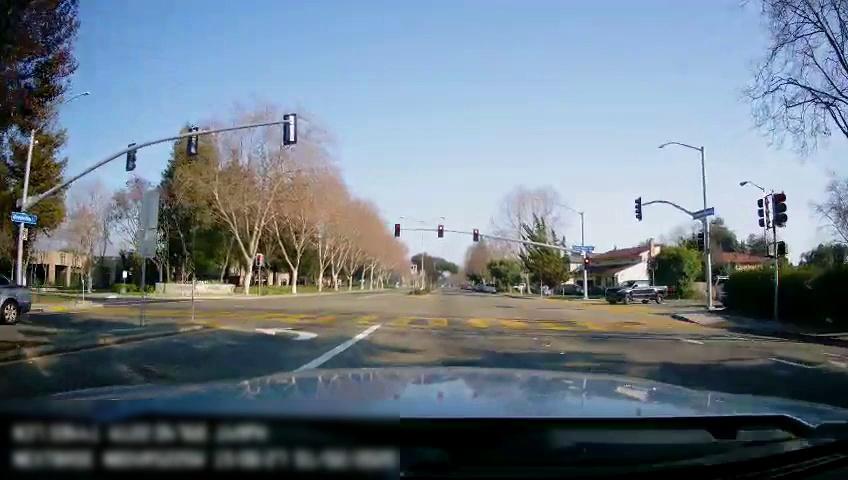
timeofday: Day
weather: Sunny
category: Drivable Space
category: Drivable Space
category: Vehicles | SUV
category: Vehicles | Car
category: Vehicles | Car
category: Vehicles | Truck
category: Vehicles | Truck
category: Vehicles | SUV
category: Vehicles | Truck
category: Vehicles | SUV
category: Lanes | Current Lane
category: Lanes | Current Lane
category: Lanes | Alternate Lane
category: Lanes | Opposite Lane
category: Traffic | Lights
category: Traffic | Lights
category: Traffic | Lights
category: Traffic | Lights
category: Traffic | Lights
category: Traffic | Lights
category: Traffic | Lights
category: Traffic | Lights
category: Traffic | Signs
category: Traffic | Lights
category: Traffic | Lights
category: Traffic | Signs
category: Traffic | Signs
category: Traffic | Lights
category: Traffic | Lights
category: Traffic | Lights
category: Traffic | Signs
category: Traffic | Lights
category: Traffic | Lights